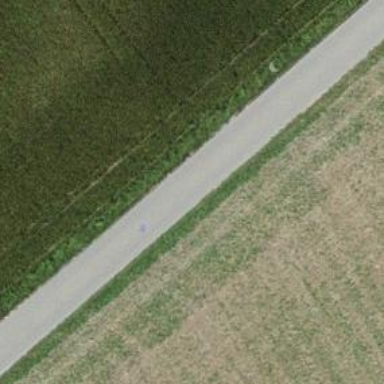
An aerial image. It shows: Unclassified paved road.